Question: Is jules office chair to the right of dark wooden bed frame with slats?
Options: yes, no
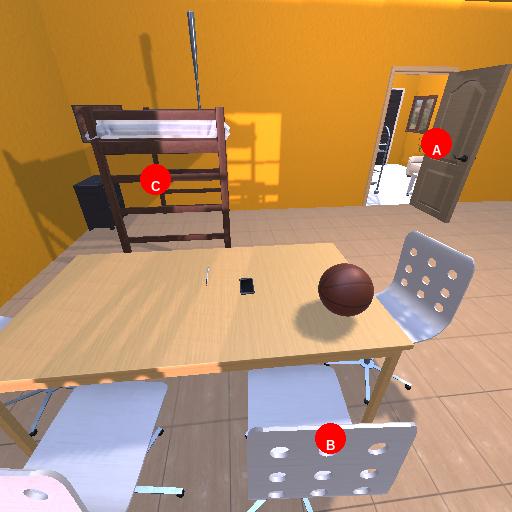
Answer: yes